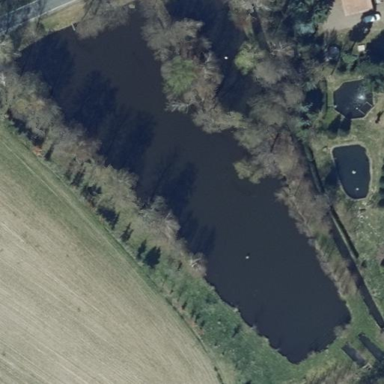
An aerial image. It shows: Pond with natural water.